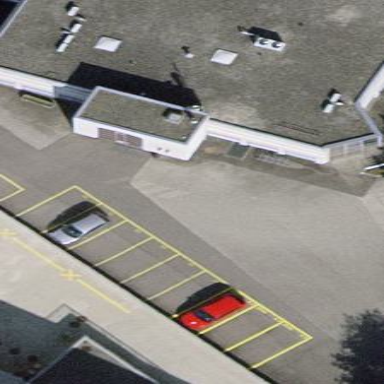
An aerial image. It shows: Street-side parking area.